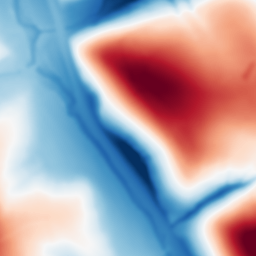
Category: multiscale
Decomposition family: dog_multiscale
Decomposition parameters: sigma_ratio: 2
n_scales: 5
base_sigma: 2
Upsampling method: cubic_mitchell
Upsampling parameters: scale: 8
Upsampling scale: 8